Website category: university
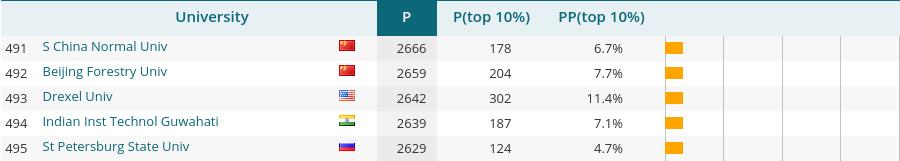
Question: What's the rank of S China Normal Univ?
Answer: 491

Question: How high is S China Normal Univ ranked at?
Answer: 491

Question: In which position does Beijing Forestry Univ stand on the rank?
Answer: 492

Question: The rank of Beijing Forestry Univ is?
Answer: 492

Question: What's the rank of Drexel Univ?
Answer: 493

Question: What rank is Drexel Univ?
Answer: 493

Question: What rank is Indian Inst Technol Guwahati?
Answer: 494

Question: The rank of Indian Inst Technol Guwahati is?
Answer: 494

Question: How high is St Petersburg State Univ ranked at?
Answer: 495

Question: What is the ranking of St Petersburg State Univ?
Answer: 495

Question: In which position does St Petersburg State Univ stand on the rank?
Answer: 495

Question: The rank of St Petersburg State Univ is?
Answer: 495

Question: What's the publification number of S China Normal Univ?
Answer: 2666

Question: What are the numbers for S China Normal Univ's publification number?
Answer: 2666

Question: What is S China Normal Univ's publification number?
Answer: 2666

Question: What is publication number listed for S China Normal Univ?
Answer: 2666

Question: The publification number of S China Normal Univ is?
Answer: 2666

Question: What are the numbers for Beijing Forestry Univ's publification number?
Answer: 2659

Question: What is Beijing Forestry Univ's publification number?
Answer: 2659

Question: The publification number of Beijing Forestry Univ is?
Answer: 2659

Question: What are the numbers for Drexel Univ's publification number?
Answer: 2642

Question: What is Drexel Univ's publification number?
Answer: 2642

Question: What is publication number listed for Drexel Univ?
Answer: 2642

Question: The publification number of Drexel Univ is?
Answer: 2642

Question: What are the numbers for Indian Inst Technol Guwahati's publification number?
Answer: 2639

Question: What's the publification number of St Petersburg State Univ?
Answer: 2629

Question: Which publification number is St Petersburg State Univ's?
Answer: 2629

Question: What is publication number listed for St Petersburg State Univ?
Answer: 2629

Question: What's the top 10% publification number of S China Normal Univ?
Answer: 178

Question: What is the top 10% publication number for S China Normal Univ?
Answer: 178

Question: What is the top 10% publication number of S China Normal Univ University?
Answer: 178

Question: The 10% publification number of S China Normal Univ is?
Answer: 178

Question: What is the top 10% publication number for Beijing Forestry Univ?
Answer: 204

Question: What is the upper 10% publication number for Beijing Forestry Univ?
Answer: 204

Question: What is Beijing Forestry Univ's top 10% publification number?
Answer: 204

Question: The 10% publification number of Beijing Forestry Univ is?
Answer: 204

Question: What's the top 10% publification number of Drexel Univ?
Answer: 302

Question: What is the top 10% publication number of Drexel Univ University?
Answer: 302

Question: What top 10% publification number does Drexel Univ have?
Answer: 302

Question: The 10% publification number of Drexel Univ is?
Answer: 302

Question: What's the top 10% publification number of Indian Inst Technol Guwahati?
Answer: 187

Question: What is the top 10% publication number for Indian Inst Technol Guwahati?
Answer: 187

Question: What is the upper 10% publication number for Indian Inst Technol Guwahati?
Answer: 187

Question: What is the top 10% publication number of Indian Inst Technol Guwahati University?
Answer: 187

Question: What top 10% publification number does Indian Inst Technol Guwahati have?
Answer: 187

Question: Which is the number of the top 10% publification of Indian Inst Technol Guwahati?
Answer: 187

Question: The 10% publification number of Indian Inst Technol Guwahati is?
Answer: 187

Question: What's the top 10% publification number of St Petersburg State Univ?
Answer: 124

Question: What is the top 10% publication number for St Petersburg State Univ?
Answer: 124

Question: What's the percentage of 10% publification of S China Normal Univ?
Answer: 6.7%

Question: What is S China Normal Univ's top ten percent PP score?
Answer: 6.7%

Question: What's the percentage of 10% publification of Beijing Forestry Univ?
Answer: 7.7%

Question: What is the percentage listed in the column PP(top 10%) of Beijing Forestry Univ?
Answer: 7.7%

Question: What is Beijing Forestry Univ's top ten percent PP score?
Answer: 7.7%

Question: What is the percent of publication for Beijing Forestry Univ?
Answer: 7.7%

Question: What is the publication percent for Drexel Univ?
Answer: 11.4%

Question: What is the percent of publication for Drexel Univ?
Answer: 11.4%

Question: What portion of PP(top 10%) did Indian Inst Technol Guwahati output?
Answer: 7.1%

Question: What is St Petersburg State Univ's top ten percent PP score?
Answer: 4.7%

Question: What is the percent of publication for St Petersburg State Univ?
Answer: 4.7%

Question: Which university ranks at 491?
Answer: S China Normal Univ

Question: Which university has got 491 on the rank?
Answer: S China Normal Univ

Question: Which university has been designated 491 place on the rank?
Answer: S China Normal Univ

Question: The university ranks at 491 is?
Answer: S China Normal Univ